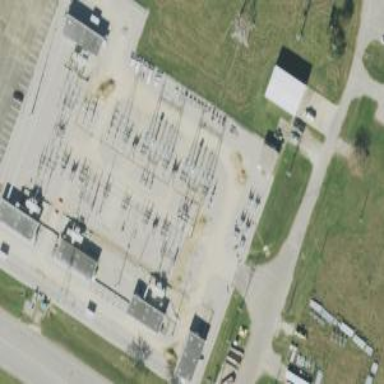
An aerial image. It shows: Switch for power supply.